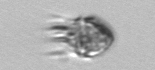
Label: Ciliophora